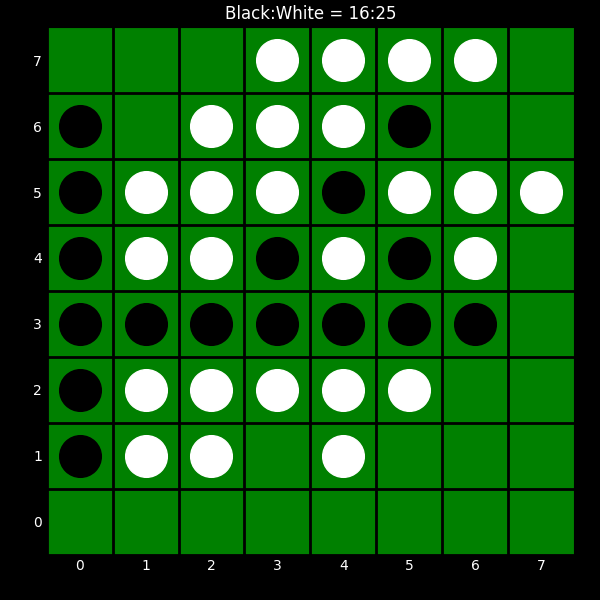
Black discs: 16
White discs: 25